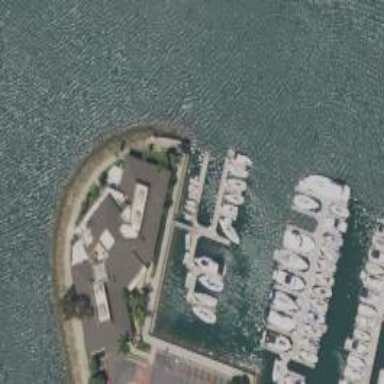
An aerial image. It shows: Pier with mooring facilities.